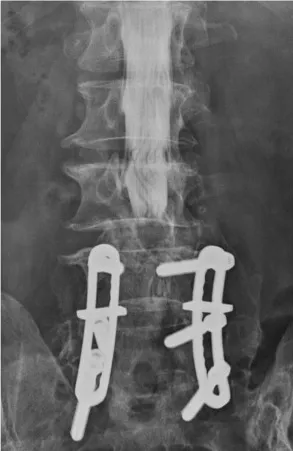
Advanced imaging findings on presentation. Myelogram.
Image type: radiology (x_ray)